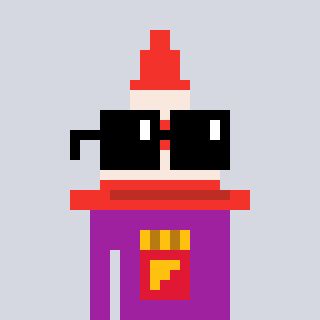
a pixel art character with square black sunglasses, a cone-shaped head and a magenta-colored body on a cool background